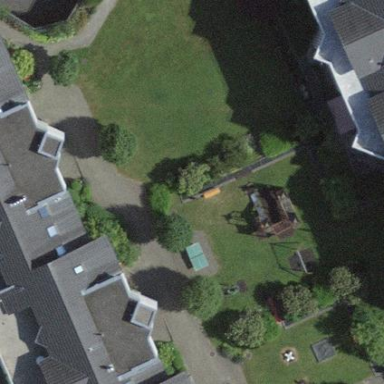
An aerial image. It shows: Playground area for leisure activities on the land.